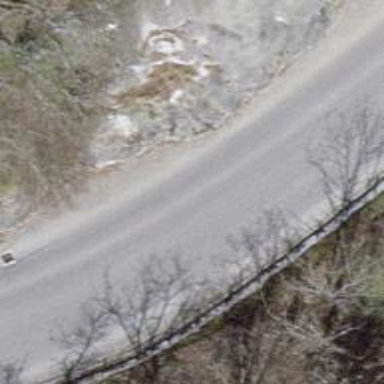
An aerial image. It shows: Unclassified road with asphalt surface.